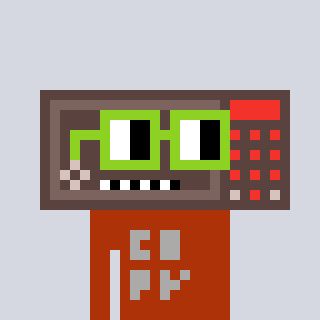
a pixel art character with square light green glasses, a wallsafe-shaped head and a hotbrown-colored body on a cool background